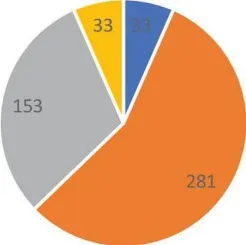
Average amount per person spent during one visit to a restaurant. Source: Own processing.
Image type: pathology (immunostaining)